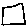
Label: square